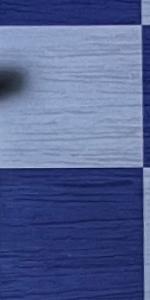
Label: Empty